Field crop: maize
Growth stage: 2
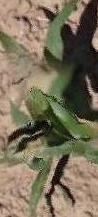
Species: maize